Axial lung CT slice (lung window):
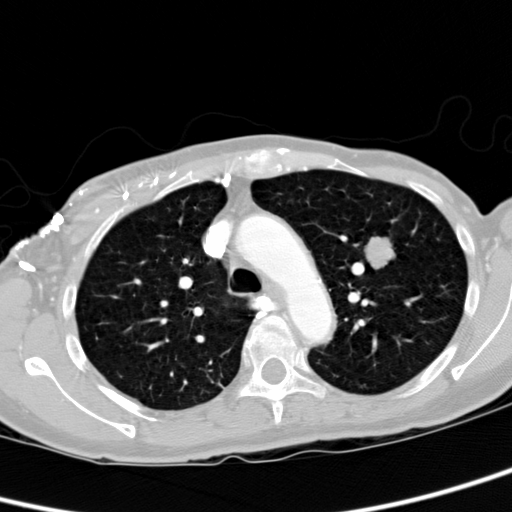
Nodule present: yes
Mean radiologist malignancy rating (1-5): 3.75